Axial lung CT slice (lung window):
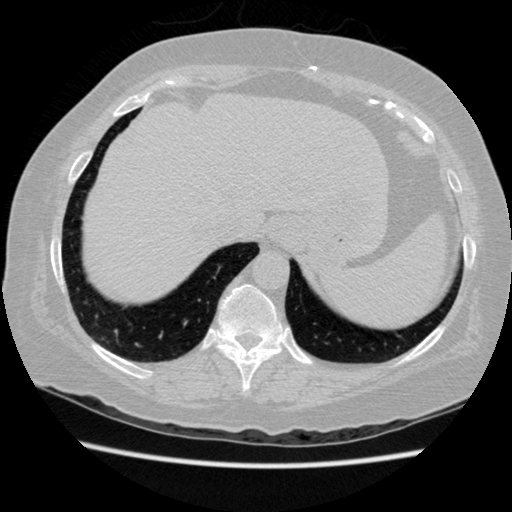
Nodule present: no